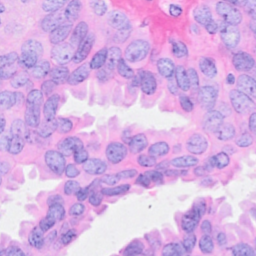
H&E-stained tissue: Breast